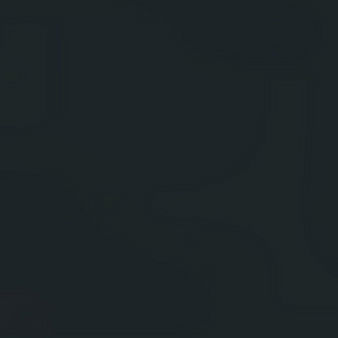
Label: other